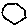
Label: hexagon